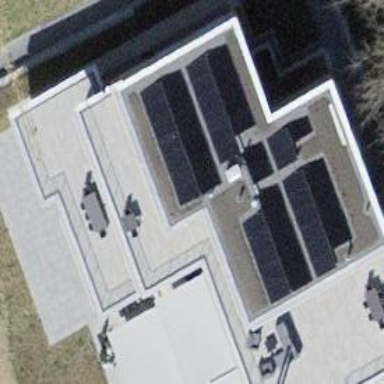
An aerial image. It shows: Terrace building.